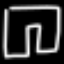
Label: pants